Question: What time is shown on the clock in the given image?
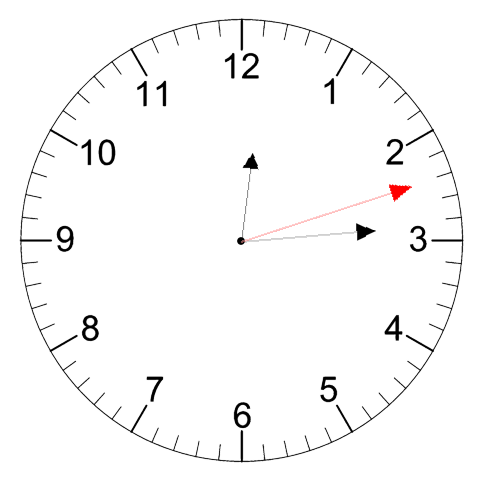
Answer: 12:14:12